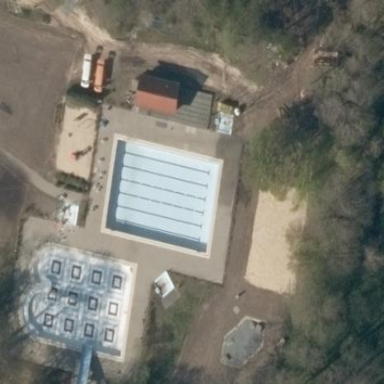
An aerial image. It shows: Swimming pool located in leisure land.